Question: I'm having some trouble getting started with JSDoc3. Most importantly, the '@param's don't show up!
Here's my test source:
'''
/**
* Testing JsDoc3.
* Why isn't this working 'better'?
*/
function foo(bar) {
console.log(+bar);
}
/**
A function with params.
@param {string} baz
@param {...number} bim
*/
function goo(baz/*, ...bim */) {
}
/**
* Hello, is this thing on?
* @namespace bop
* @type {object}
*/
var bop = {
sting: function(WHO) {
console.log(WHO);
},
buzz: function(when, why) {
}
};
'''
And I'm running './jsdoc -r -l test.js'. The problem is the output I get is pretty bland and lacks a lot of information:
---

---
Why no parameter information?! I'm using the default template; is the default template really so bland as to not show the parameters? Or am I doing something wrong?
I tried looking for some templates for JSDoc3 and haven't really been able to find anything good. If you know of a good one that works and actually contains helpful information, please share.
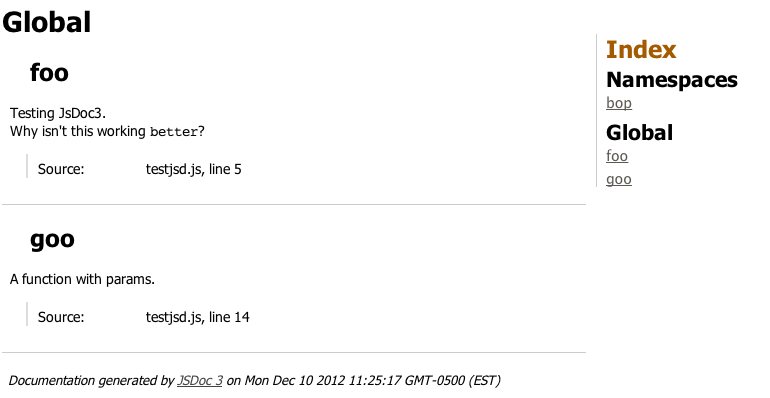
Answer: There was some problems when documenting global objects in previous versions of JSDoc3 in the latest version everything is working well.
If you try again with the latest version you will get parameters for your goo global function.
But if you want to get a better description you should follow the rule
@param {type} param_name Parameter Description
@param tag, type, param name, parameter description
The foo global function will not give you any information because the @param tag is missing.
Here's my output for your code

I added some tags to your original code:
/**
* Testing JsDoc3.
* Why isn't this working 'better'?
* @method
* @param {Object} bar Som bar value
*/
function foo(bar) {
console.log(+bar);
}
'''
/**
A function with params.
@param {string} baz
@param {...number} bim
@returns {boolean} return false because we're testing
*/
function goo(baz/*, ...bim */) {
return false;
}
/**
* Hello, is this thing on?
* @namespace bop
* @type {object}
*/
var bop = {
/**
* Hello, is this thing on?
*
* @method
* @param {object} WHO Some Param
* @memberof bop
*/
sting: function(WHO) {
console.log(WHO);
},
/**
* I'm public
*
* @method
* @param {object} when Some Param when
* @param {object} why Some Param why
* @memberof bop
*/
buzz: function(when, why) {
_buzz(when, why);
},
/**
* I'm inner (private)
*
* @inner
* @method
* @param {object} when Some Param when
* @param {object} why Some Param why
* @memberof bop
*/
_buzz: function(when, why) {
console.log(when);
}
};
'''